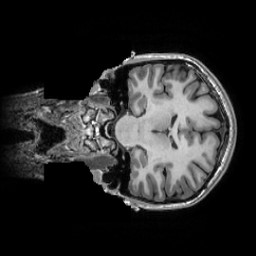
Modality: T1w
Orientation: coronal
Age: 21
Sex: female
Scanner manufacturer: ge
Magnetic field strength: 3 T
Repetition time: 0.007348 s
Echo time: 0.003036 s